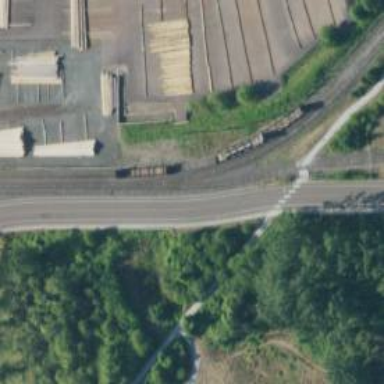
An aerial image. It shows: Railway siding with rails.